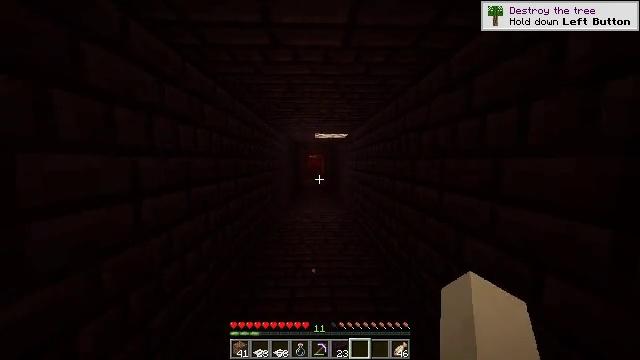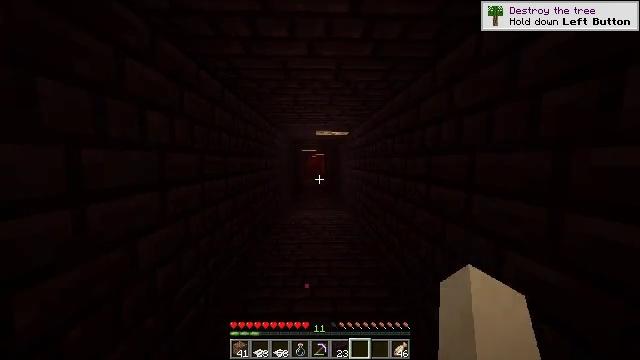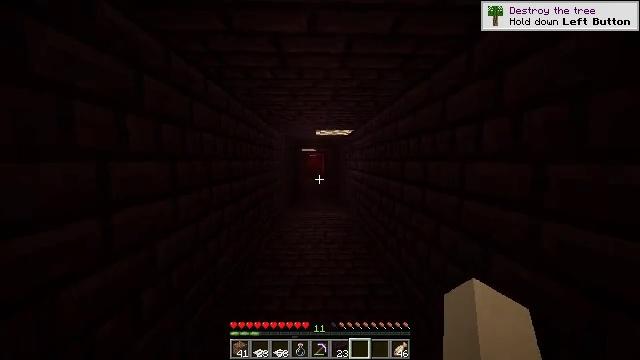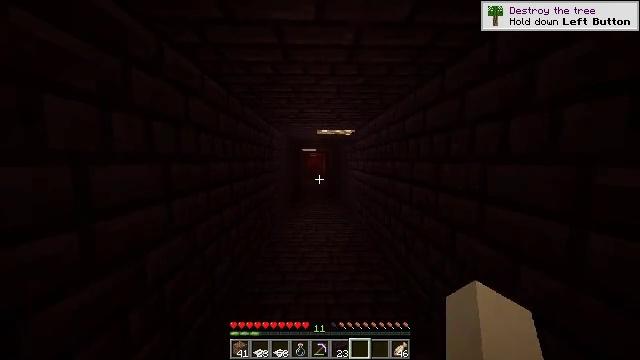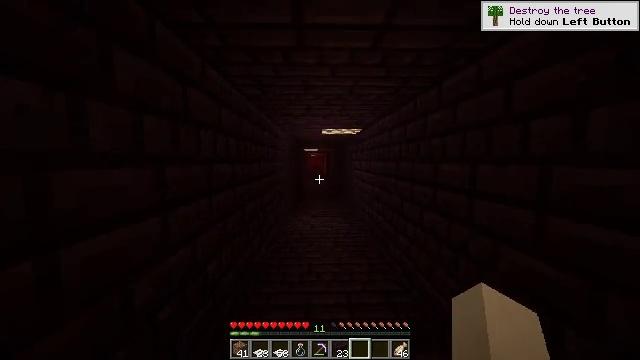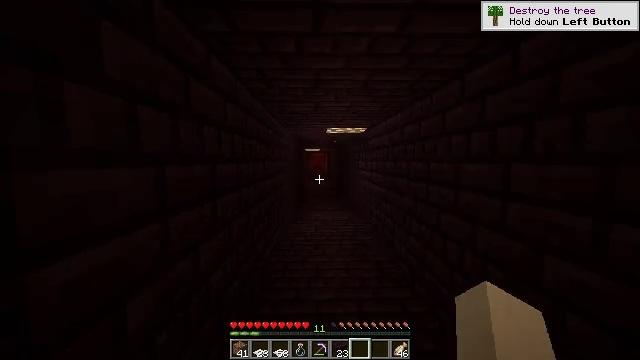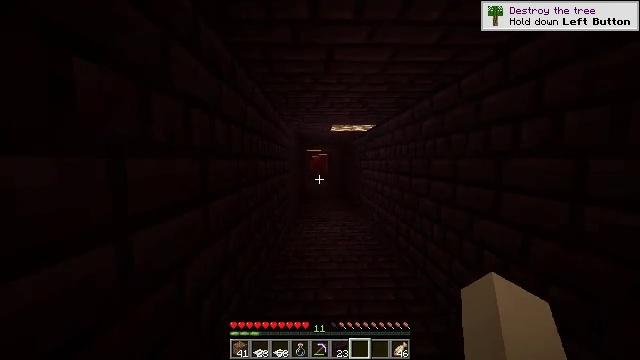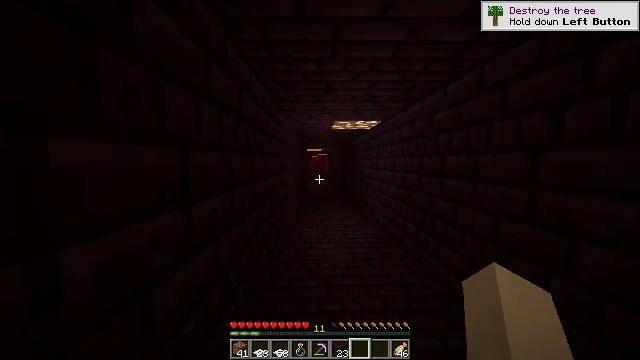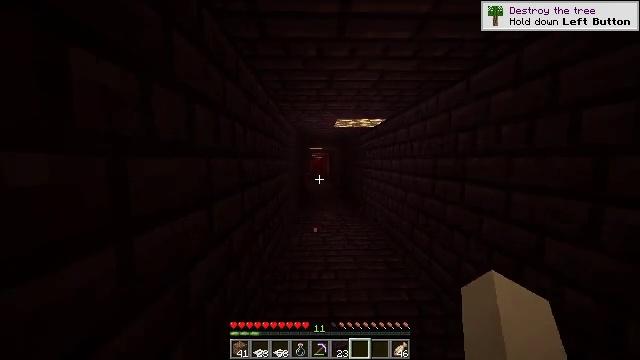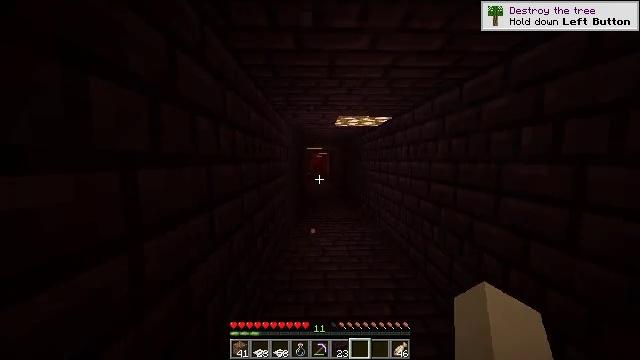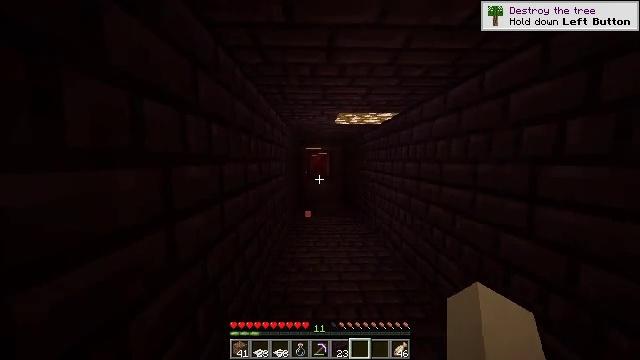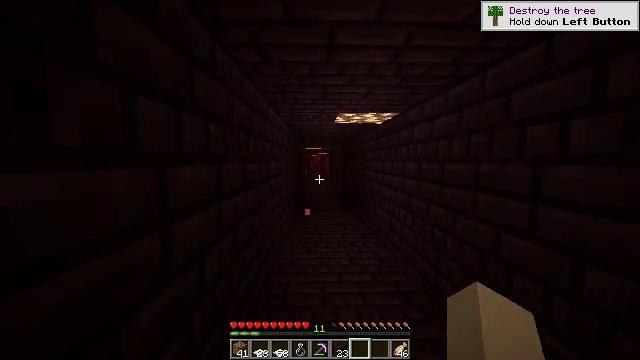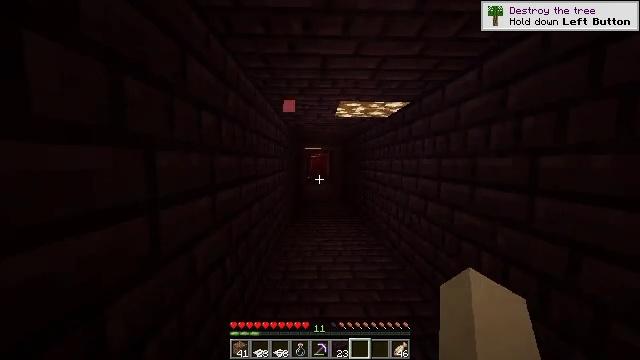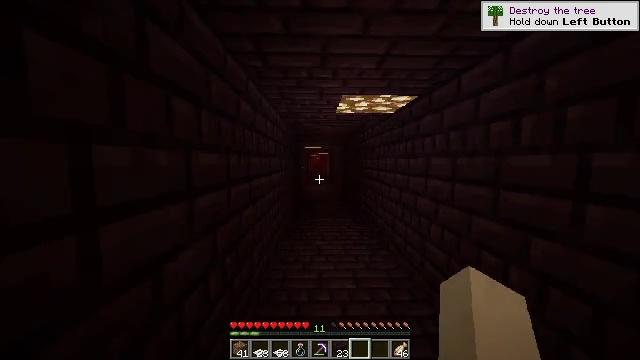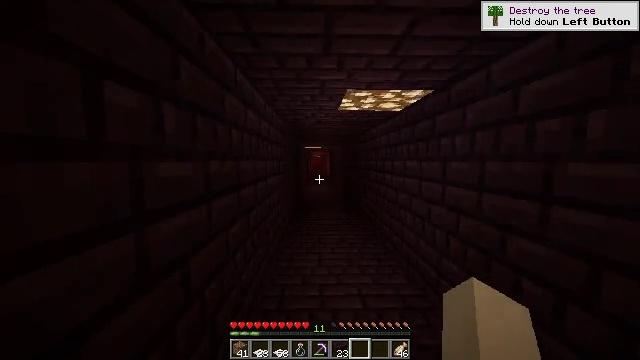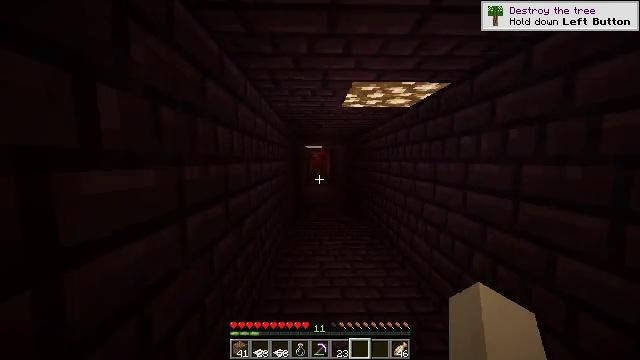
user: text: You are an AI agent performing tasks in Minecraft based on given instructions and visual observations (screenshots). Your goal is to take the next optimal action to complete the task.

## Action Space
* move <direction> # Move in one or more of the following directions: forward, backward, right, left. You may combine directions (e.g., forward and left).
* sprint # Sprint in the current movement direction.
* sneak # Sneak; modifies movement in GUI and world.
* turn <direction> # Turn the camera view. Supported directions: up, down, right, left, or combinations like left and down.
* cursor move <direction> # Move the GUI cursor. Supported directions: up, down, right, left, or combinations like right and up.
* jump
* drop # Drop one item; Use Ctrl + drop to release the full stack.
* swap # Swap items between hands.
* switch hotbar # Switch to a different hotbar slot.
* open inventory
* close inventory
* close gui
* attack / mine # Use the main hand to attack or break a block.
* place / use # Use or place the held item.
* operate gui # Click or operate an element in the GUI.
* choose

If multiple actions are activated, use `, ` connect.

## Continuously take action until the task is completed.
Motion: motion action
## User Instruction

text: Collect the shulker box to move it.
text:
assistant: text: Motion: move forward
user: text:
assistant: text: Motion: move forward
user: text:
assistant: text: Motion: move forward and move left
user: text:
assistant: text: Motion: move forward and move left
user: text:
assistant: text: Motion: move forward
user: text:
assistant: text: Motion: move forward
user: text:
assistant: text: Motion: move forward
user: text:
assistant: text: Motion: move forward
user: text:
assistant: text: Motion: move forward
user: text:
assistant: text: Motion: move forward
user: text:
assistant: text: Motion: move forward
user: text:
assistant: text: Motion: move forward
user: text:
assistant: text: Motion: move forward
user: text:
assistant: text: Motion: move forward
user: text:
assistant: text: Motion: move forward
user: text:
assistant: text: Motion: move forward
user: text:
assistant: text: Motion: move forward
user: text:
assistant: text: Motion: move forward
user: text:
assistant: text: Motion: move forward
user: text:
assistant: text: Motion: move forward
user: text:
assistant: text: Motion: move forward
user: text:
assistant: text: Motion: move forward
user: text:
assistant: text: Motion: move forward
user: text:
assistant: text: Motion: move forward
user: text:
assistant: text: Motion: move forward
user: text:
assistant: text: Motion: move forward
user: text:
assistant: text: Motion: move forward
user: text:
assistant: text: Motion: move forward
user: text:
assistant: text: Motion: move forward
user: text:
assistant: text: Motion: move forward